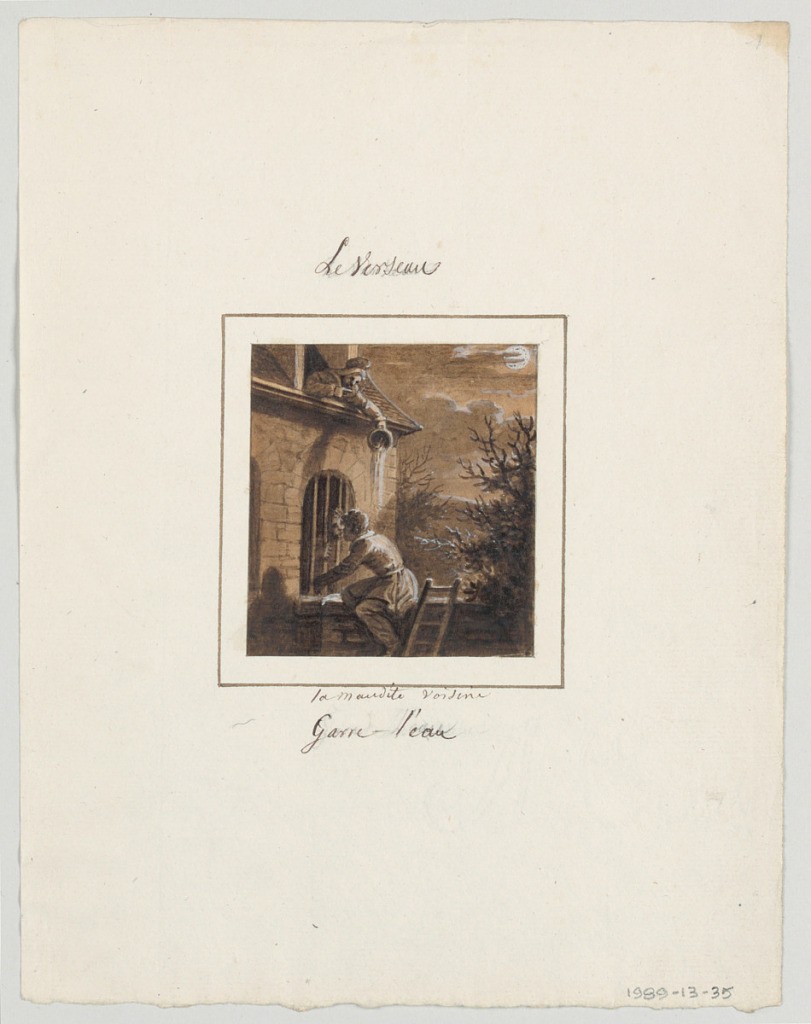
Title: Design for a Painted Porcelain Plate, Le Verseau (Aquarius) from the Le Zodiaque Travesti (The Farcical Zodiac) Service
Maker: Jean Charles Develly, French, 1783 - 1849
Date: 1824
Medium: Pen and brown, black ink, brush and brown, black wash, pink, tan watercolor, white gouache, graphite on cream laid paper mounted on cream laid paper
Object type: Drawing
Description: Design for a painted porcelain plate, square format. A night time scene under a moonlit sky.  A figure of a young man, in the foreground, climbs a wall to reach a young girl who peers through a barred window.  An other woman, possibly her mother, leans from an attic window and pours a pitcher of water on the young suiter.